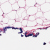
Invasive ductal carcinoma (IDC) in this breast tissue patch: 0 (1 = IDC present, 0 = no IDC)